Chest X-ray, AP view. Patient: 31 years old, sex F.
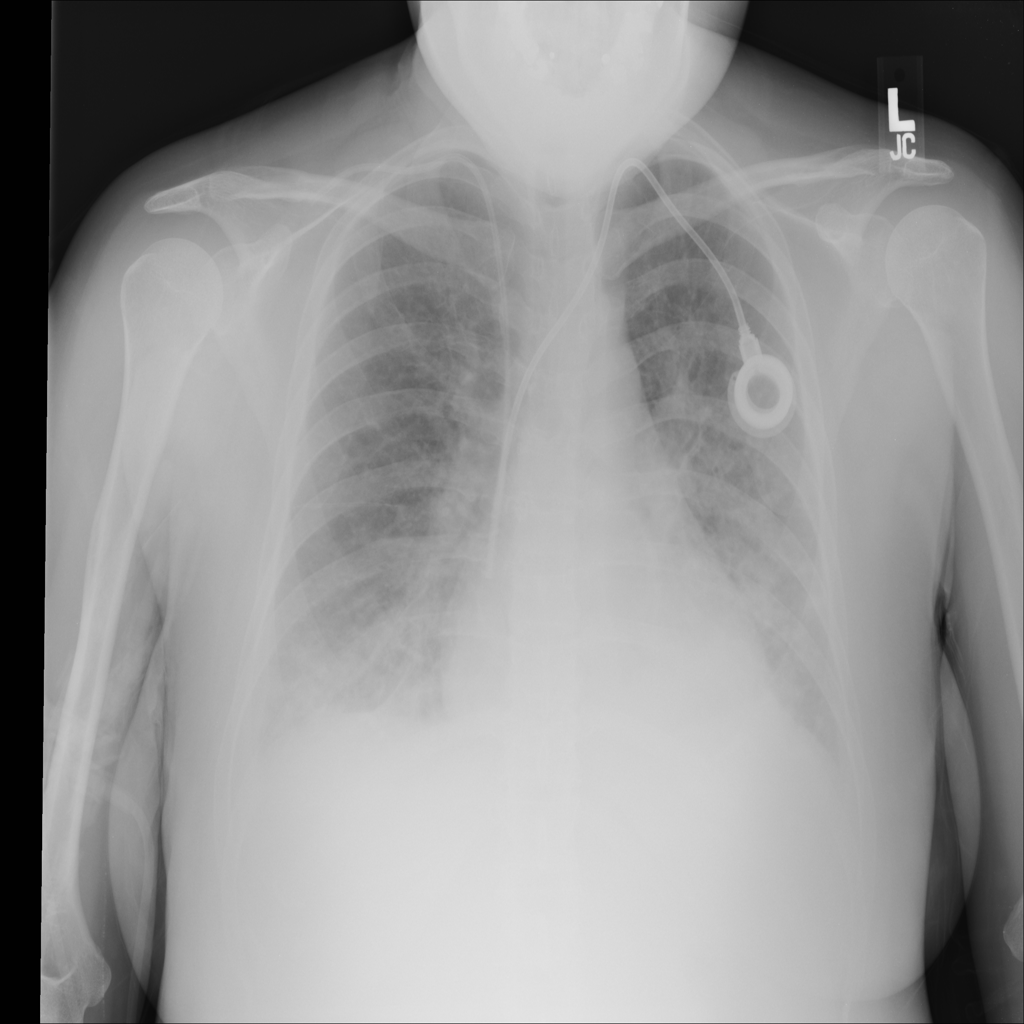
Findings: Effusion